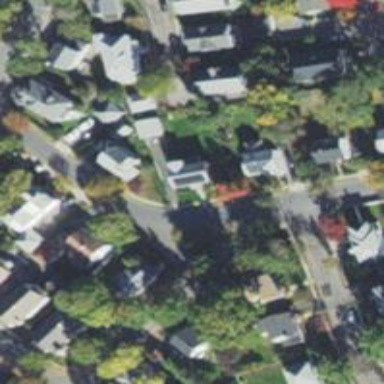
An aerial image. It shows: Smooth asphalt road in residential area.